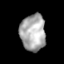
Tissue: skin
Cell type: Epithelial cells
Senescence score: 0.2844
Nuclear area (px): 904
Mean DAPI intensity: 171.086